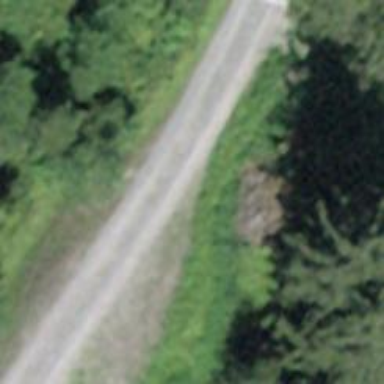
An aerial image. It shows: Unpaved track with grade2 quality type.